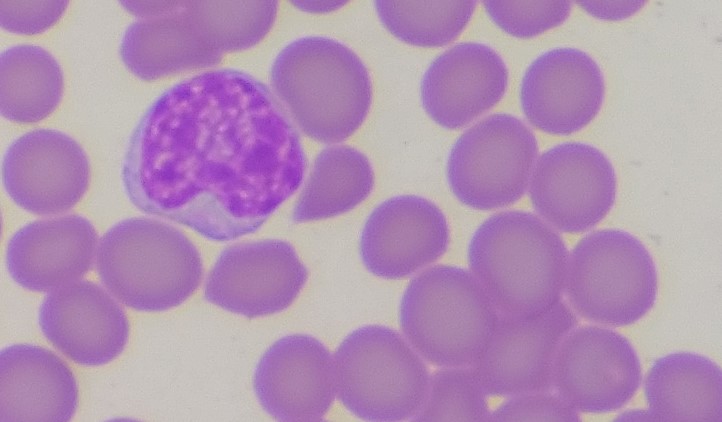
White blood cell type: Lymphocyte